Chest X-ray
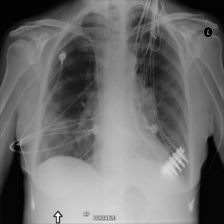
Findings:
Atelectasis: positive
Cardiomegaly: negative
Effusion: negative
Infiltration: positive
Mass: negative
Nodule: negative
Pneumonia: negative
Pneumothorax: positive
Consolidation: negative
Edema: negative
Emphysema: negative
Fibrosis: negative
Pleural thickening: negative
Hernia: negative